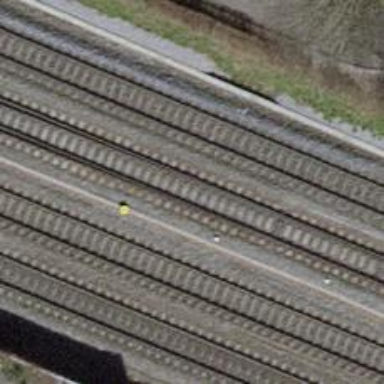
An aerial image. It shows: Railway switch.